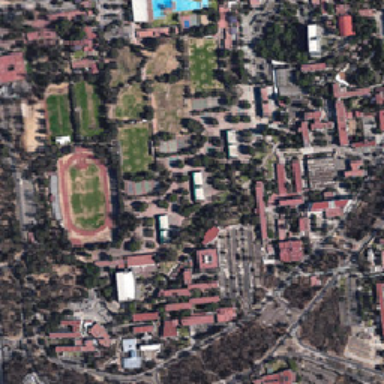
There are many school buildings in the school .